Question: >
<URL>
Right Now i am in trouble. i want to make custom media player skin. just like windows player in that so many different theme can be apply . i need one of them like waveform . i find out on web but they just help about simpal ui skin . like previous next pause button . i found one of <URL> ,

Actually i out of whole image . other thing is optional.
So ,Please Guide me what i have to do for implement this. is there need of animation to complete this task ?
Any Guidance or suggestion should be appreciated.
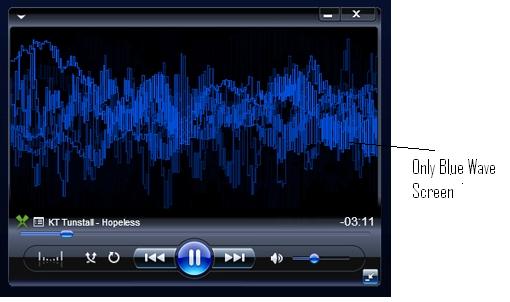
Answer: What you are looking for is not a skin, but a visualizer UI. Take a look at <URL> for information on how to "".